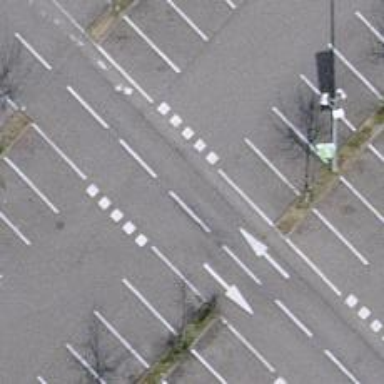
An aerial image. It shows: Asphalt parking aisle road for service vehicles.